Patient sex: M
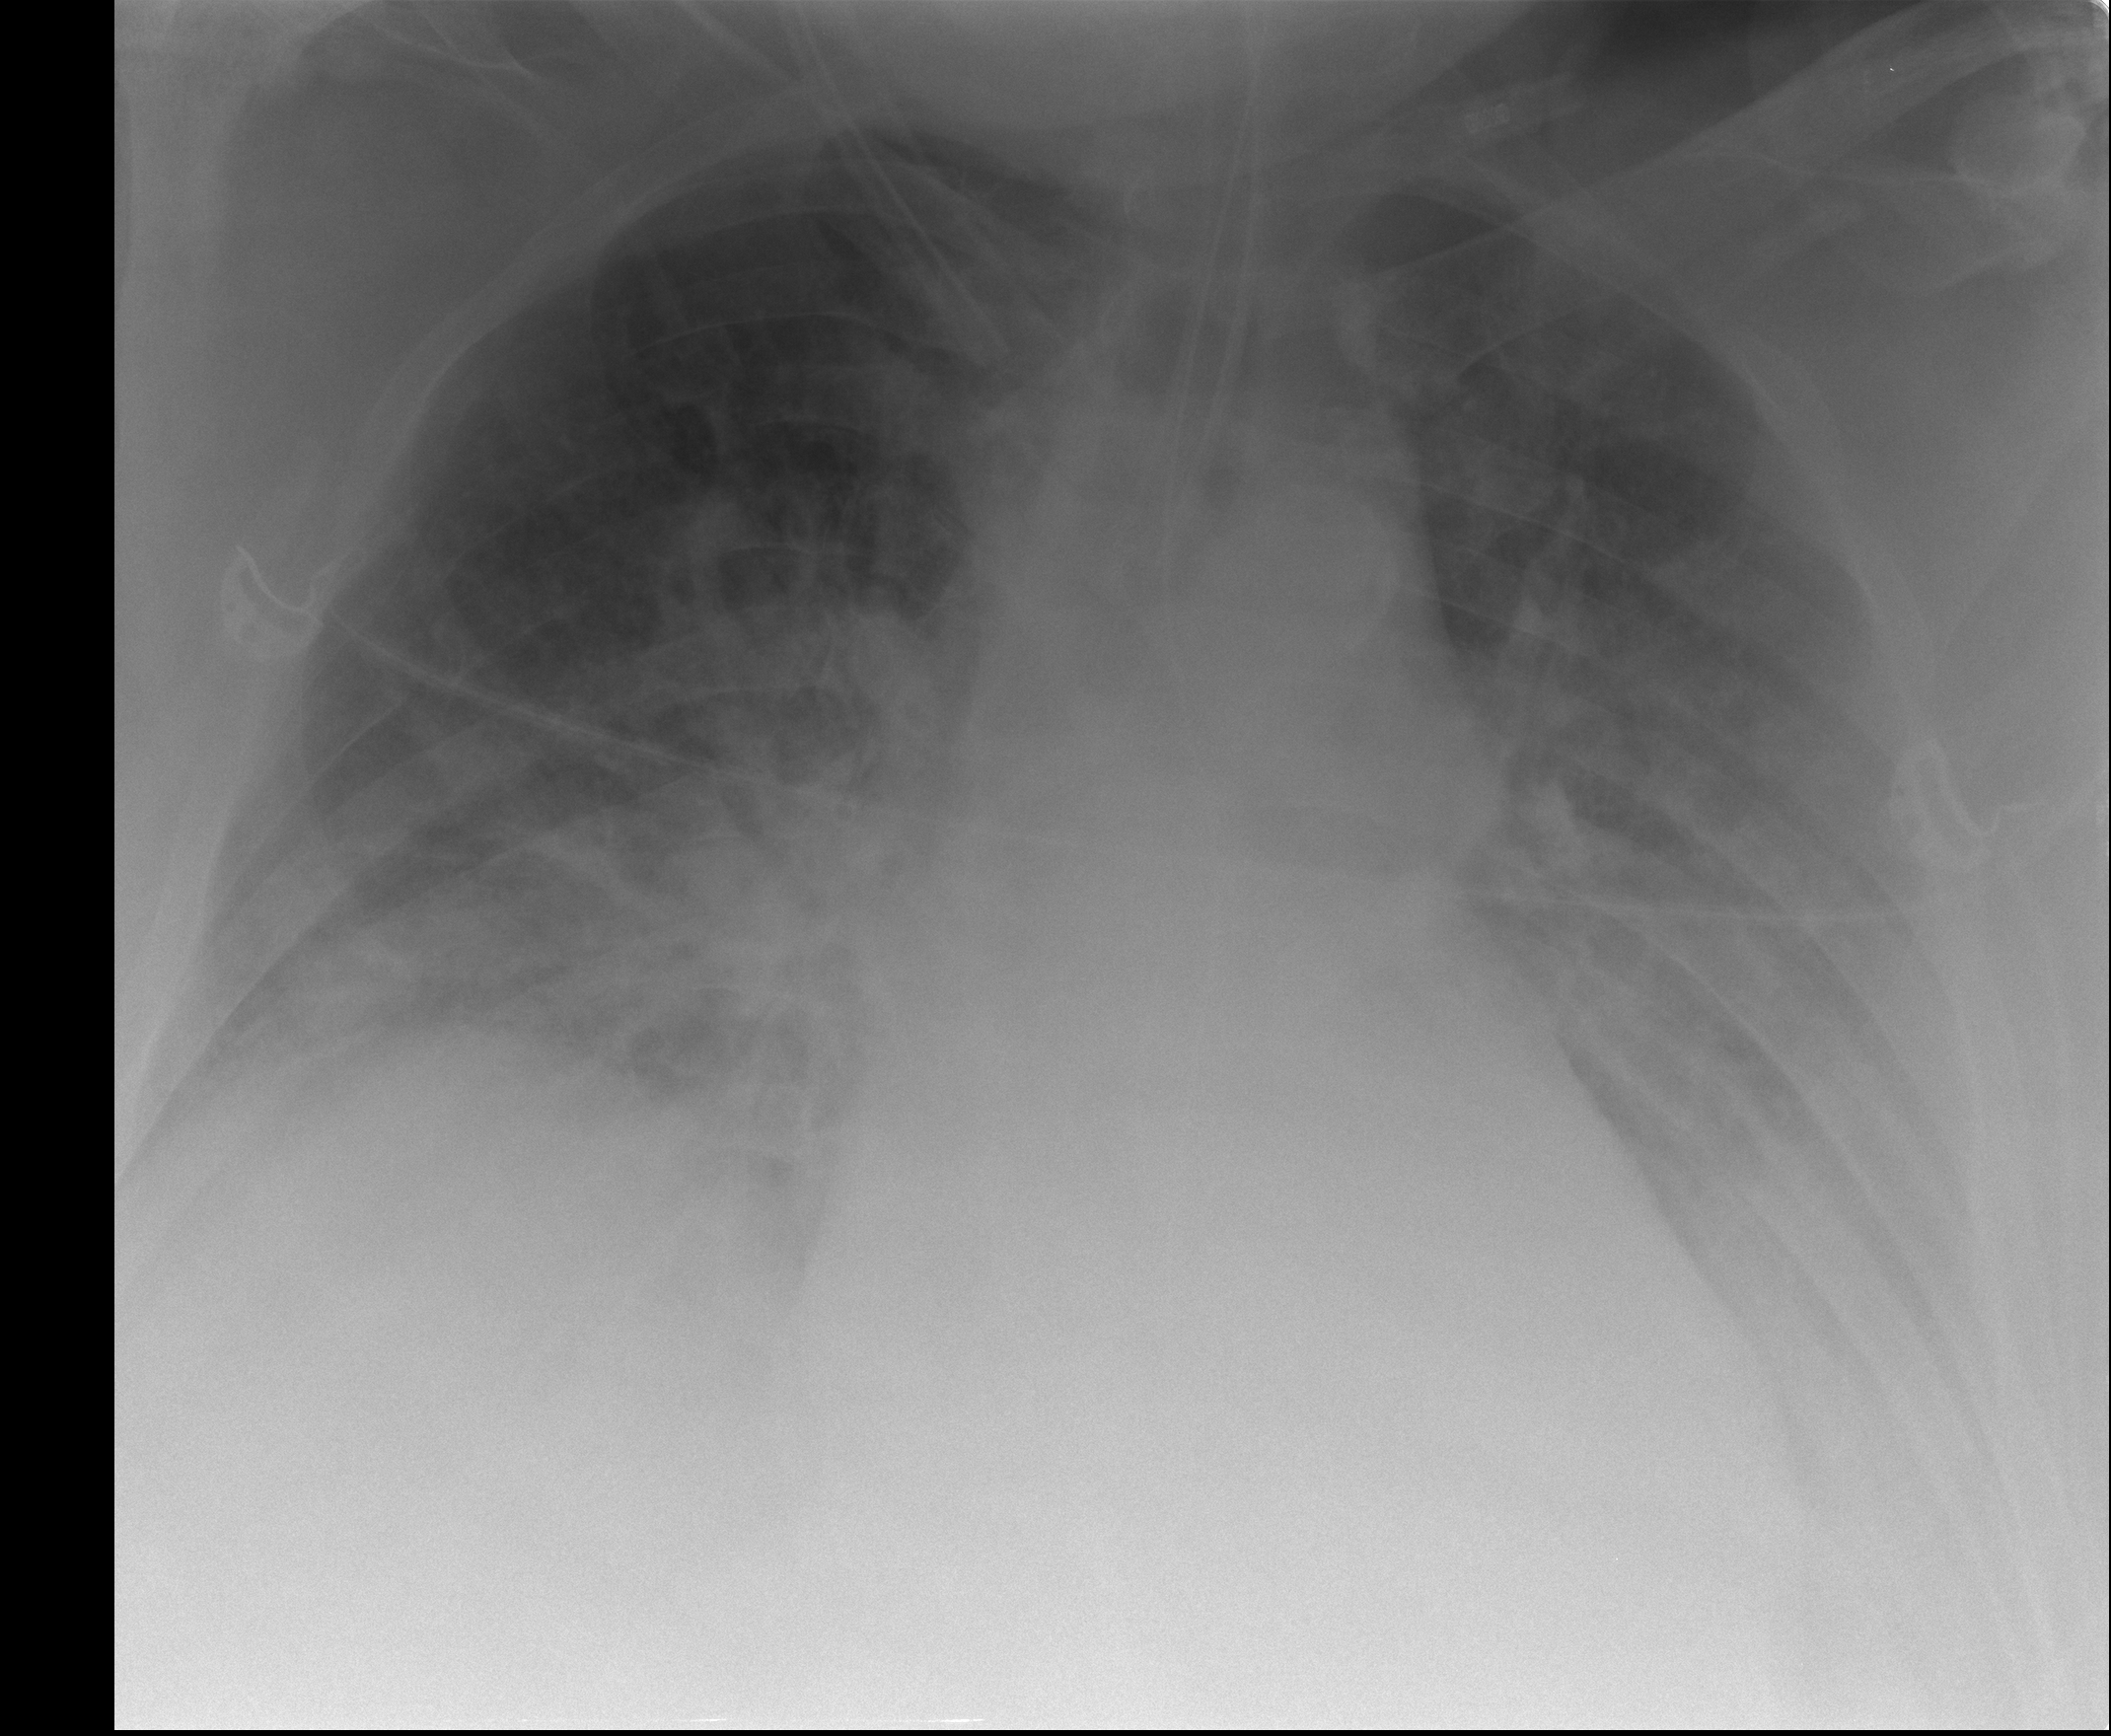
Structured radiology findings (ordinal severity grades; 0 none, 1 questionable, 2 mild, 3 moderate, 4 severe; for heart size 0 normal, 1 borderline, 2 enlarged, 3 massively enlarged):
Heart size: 1
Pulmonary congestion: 3
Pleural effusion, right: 2
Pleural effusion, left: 3
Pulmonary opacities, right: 2
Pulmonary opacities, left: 2
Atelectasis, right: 1
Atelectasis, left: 1